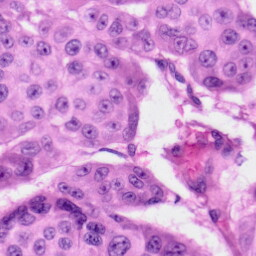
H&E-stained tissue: Skin